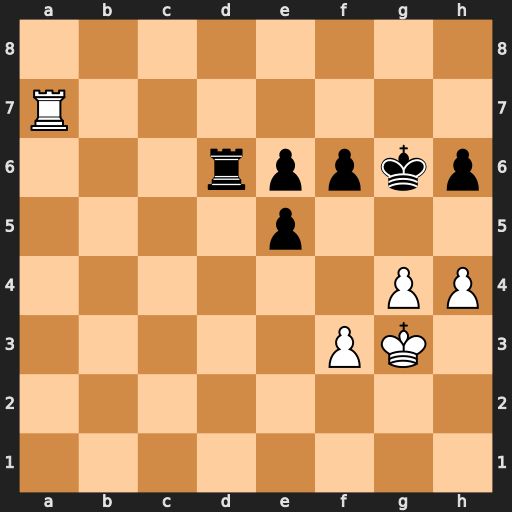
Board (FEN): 8/R7/3rppkp/4p3/6PP/5PK1/8/8
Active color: w
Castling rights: -
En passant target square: -
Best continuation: h5+ Kg5 Rg7#